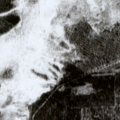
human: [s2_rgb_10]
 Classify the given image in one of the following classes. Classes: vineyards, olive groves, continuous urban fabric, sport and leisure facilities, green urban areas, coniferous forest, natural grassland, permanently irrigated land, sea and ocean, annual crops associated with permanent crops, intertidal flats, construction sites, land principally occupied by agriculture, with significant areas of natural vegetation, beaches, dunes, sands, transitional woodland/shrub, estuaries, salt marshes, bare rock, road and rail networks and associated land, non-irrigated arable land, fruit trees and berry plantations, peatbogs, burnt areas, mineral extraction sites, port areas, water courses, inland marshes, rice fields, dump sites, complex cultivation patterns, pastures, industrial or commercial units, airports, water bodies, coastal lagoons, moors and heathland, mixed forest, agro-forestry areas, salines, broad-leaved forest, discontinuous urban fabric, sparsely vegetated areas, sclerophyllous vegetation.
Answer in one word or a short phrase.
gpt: broad-leaved forest, mixed forest, peatbogs